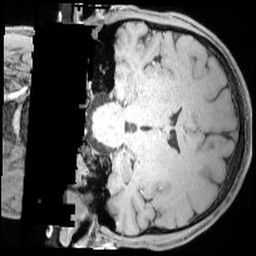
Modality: T1w
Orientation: coronal
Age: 27
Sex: male